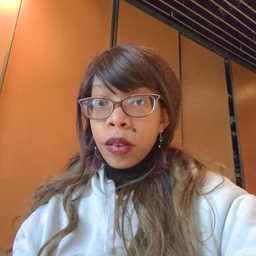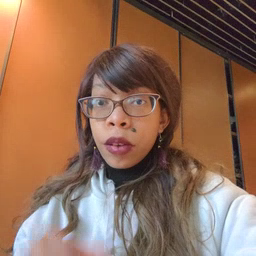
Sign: brown